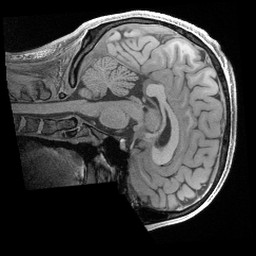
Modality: T1w
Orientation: sagittal
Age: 26
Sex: male
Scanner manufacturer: siemens
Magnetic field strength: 3 T
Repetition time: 2.4 s
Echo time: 0.00241 s